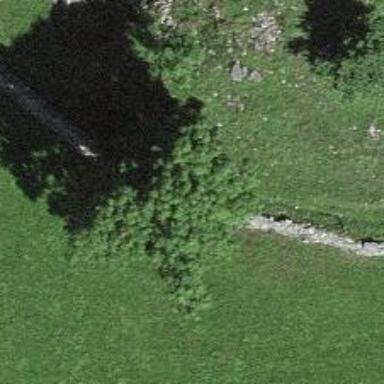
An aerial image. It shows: Wall made of dry stone.